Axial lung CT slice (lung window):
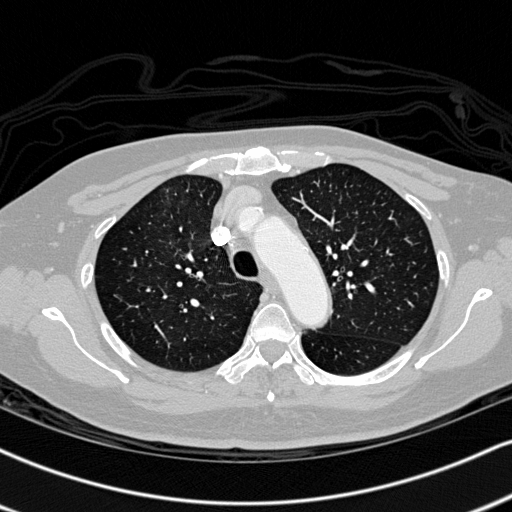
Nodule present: no